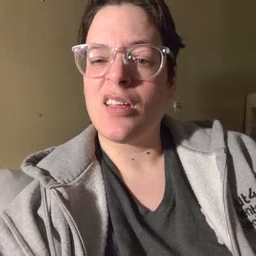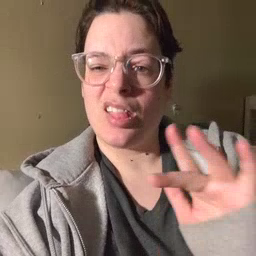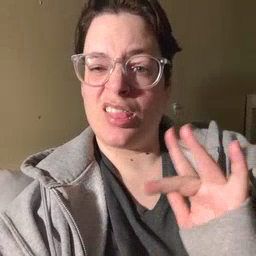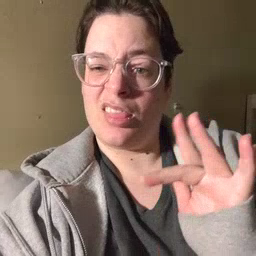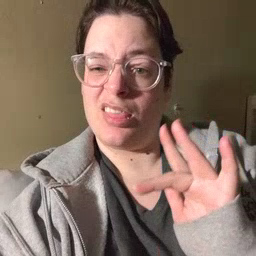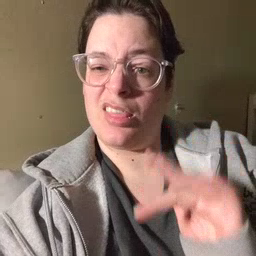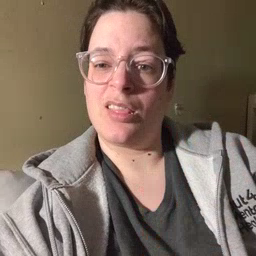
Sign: yucky